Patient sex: M
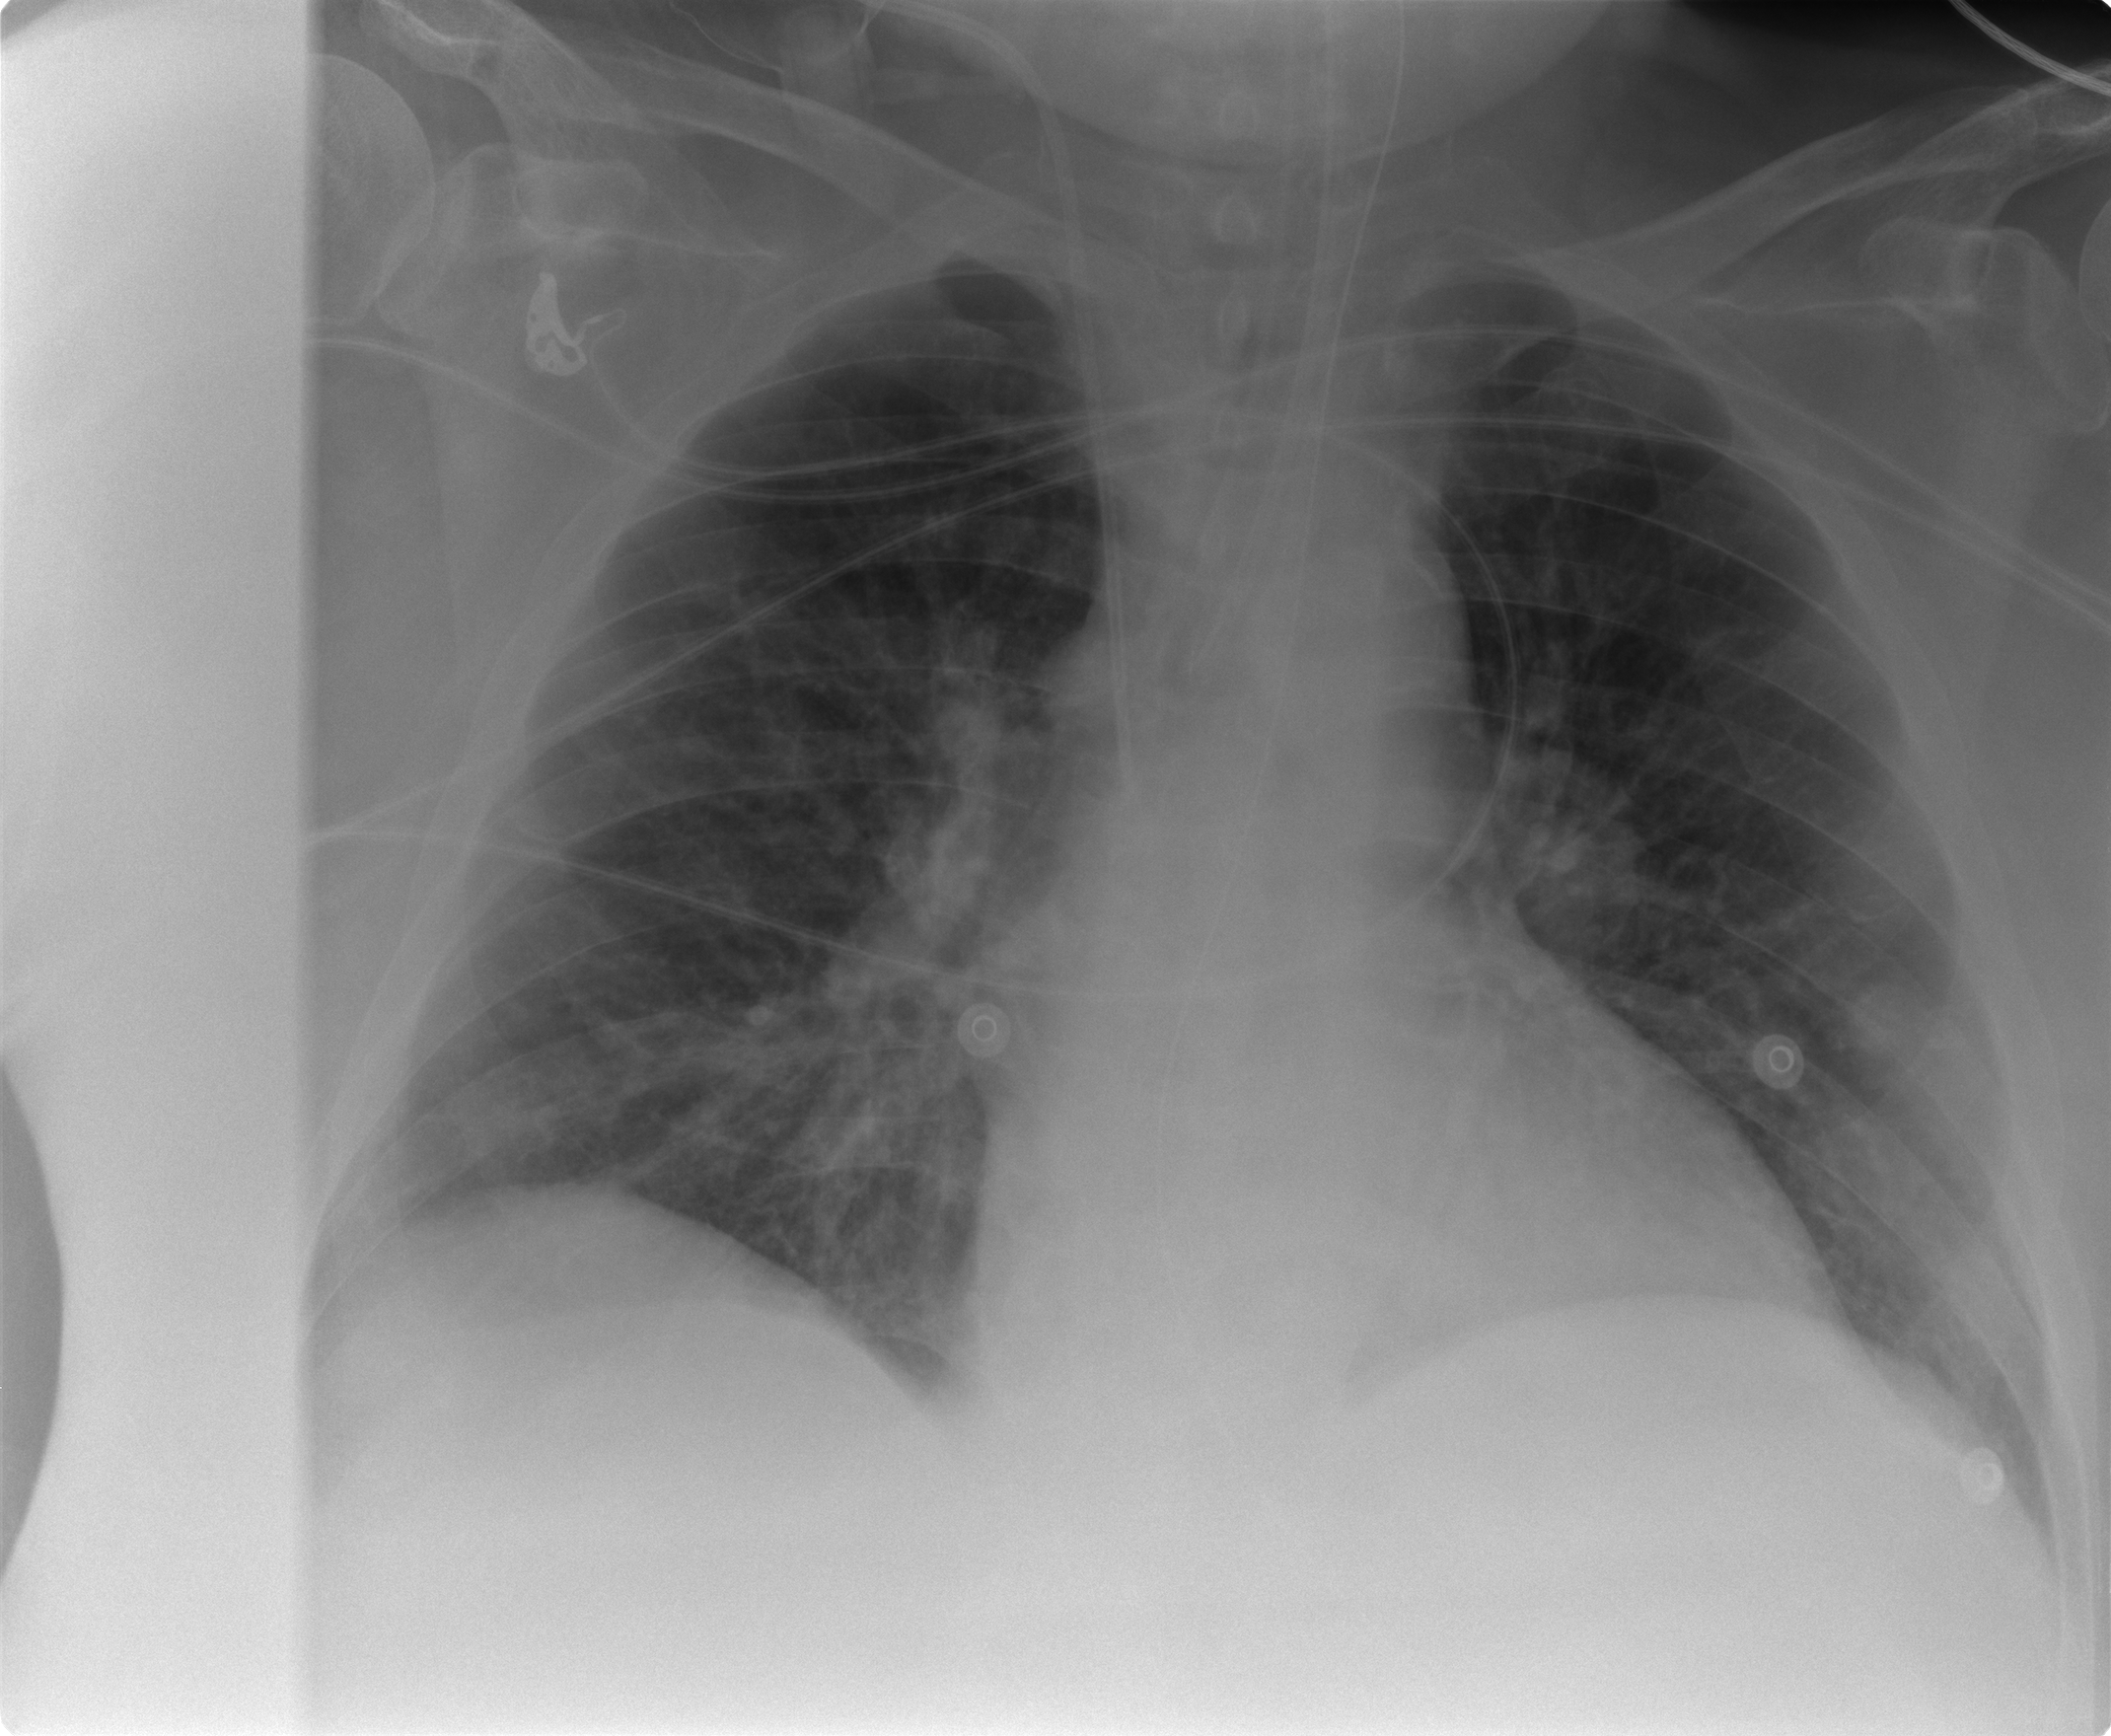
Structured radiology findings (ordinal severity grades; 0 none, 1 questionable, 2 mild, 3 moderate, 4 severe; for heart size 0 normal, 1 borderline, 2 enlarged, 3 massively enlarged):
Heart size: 0
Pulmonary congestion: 3
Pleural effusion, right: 1
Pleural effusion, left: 1
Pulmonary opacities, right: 2
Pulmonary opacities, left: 2
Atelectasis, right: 2
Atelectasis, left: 2